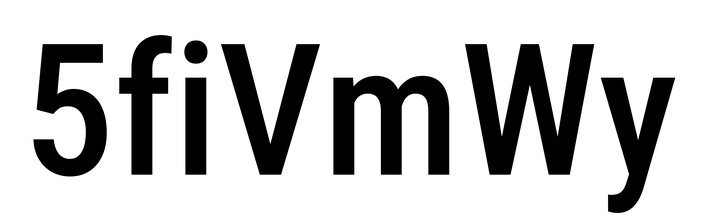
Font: Roboto_Condensed_Medium